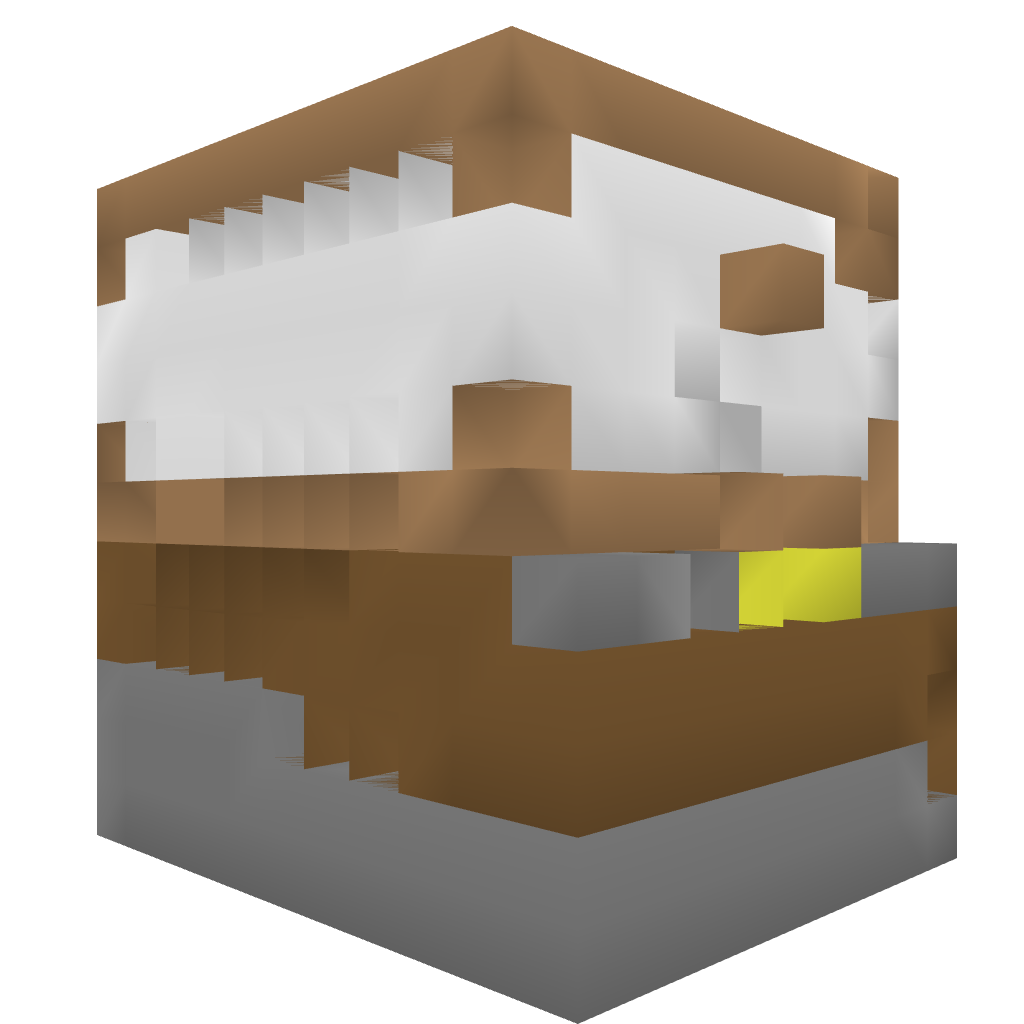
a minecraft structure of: AFK Pool bad low quality